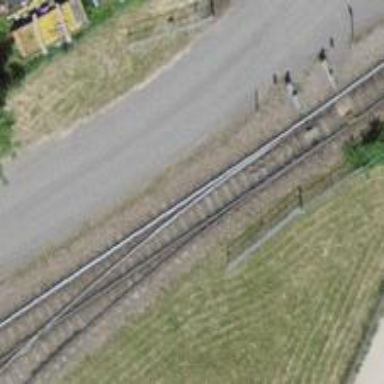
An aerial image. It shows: Railway switch.